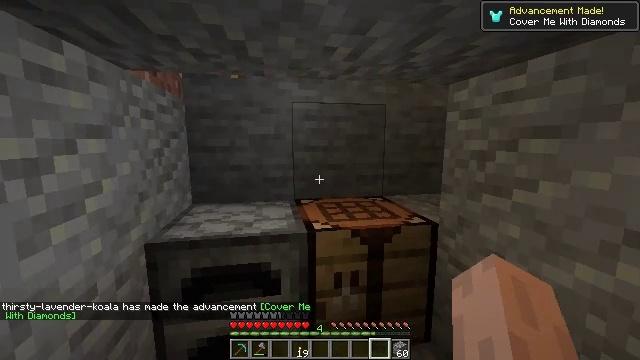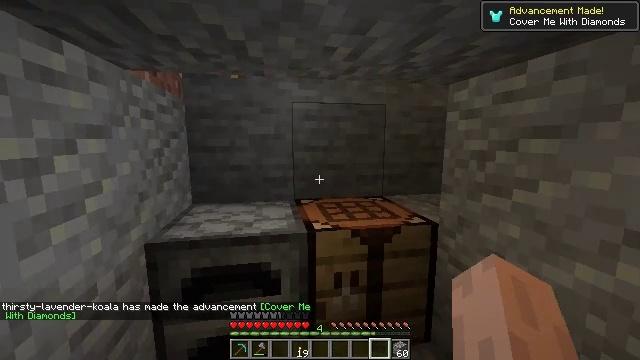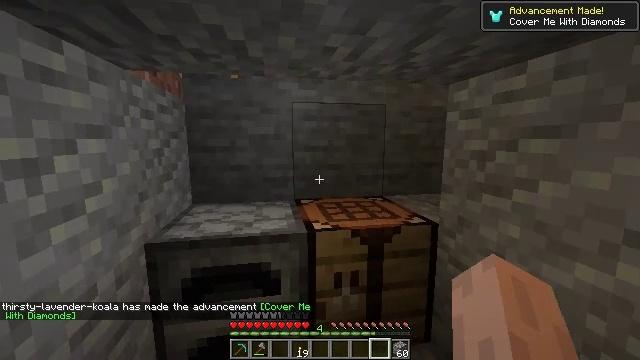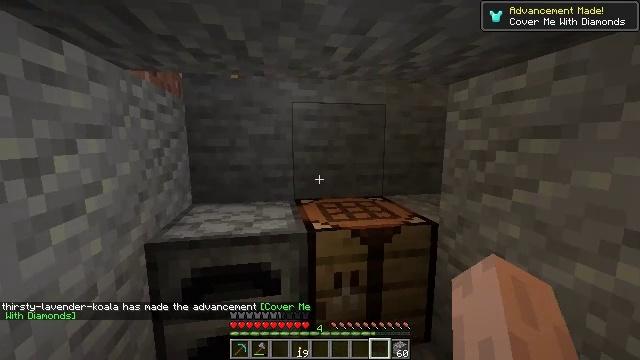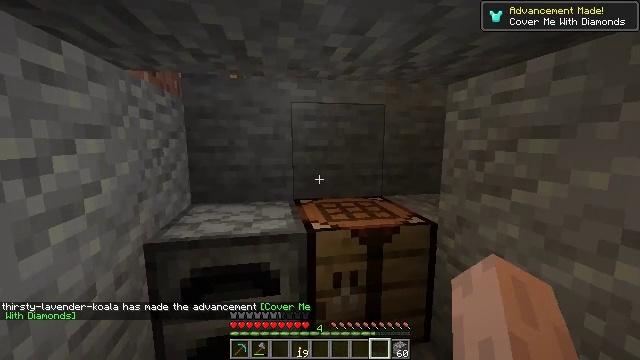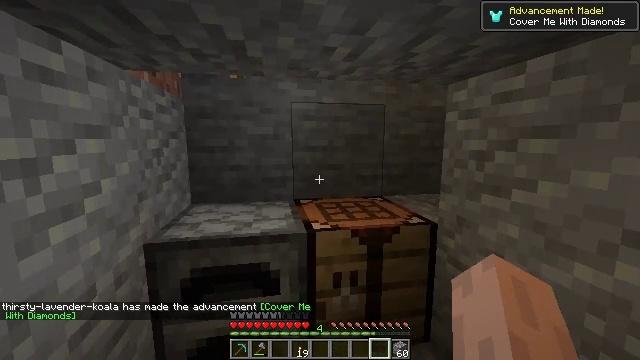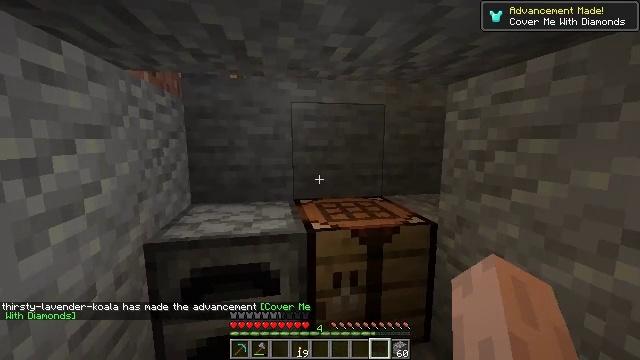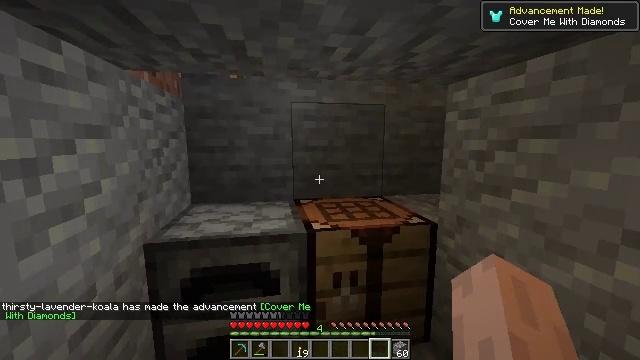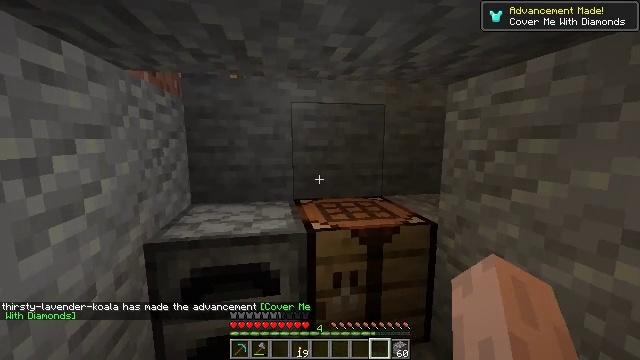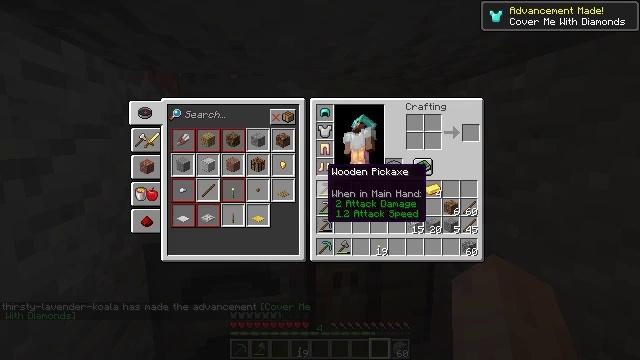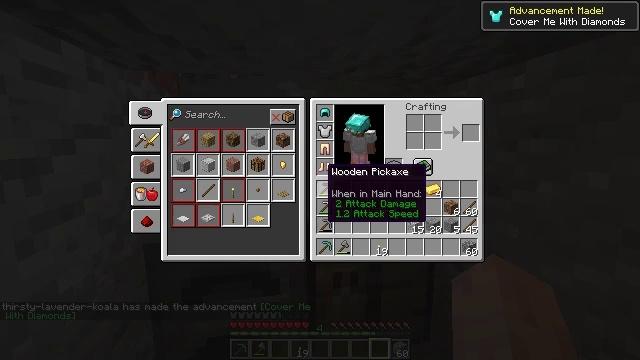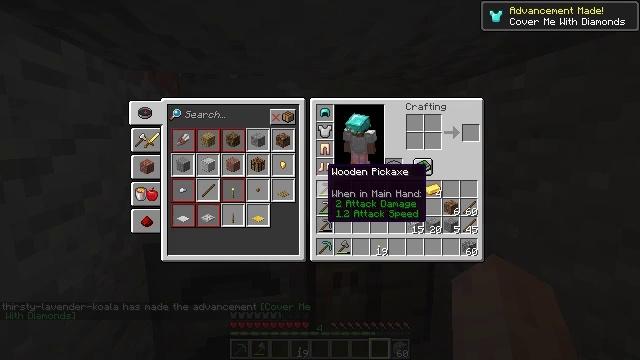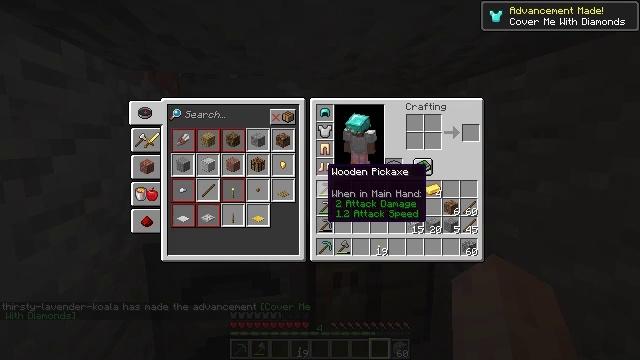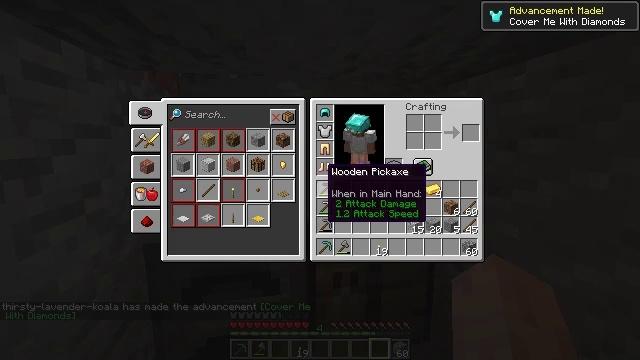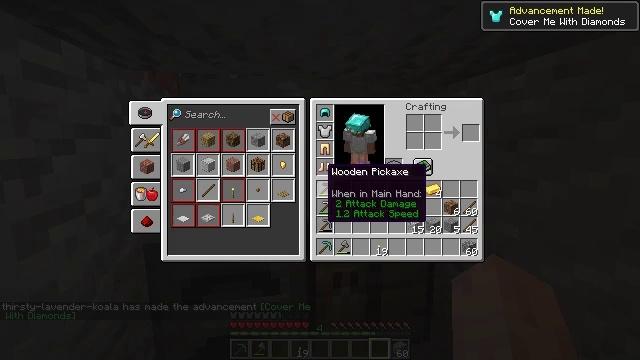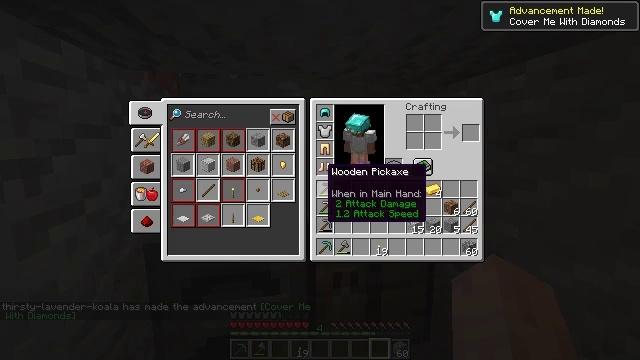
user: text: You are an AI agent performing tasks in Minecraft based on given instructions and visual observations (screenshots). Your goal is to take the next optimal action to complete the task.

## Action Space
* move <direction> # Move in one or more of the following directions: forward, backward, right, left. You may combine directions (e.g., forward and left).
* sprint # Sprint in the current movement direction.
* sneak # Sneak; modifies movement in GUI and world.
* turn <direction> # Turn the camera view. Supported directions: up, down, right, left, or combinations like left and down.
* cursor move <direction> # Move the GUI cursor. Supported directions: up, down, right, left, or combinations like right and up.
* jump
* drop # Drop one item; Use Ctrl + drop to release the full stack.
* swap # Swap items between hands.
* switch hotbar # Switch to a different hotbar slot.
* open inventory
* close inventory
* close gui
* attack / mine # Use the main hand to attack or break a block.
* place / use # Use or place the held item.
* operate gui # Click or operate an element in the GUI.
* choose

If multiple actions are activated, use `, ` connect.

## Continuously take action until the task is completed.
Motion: motion action
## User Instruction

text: Mine the furnace to collect it.
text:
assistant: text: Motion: no_op
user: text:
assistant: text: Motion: no_op
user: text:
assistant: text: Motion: no_op
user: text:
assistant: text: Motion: no_op
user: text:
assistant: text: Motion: no_op
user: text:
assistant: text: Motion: no_op
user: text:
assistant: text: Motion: no_op
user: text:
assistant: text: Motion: no_op
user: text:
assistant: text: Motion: open inventory
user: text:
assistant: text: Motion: open inventory
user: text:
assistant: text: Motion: open inventory
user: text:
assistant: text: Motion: no_op
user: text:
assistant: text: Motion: no_op
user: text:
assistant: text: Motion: no_op
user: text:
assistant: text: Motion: no_op
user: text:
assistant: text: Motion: no_op
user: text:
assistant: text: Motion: cursor move right
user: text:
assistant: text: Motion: cursor move right
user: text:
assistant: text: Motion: cursor move right
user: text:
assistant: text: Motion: cursor move right
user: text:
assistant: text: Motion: no_op
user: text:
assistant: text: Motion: no_op
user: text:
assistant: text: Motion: no_op
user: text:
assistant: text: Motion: no_op
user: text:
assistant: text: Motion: no_op
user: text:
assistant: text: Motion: no_op
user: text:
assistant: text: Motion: no_op
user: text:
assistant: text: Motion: cursor move up
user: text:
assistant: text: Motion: cursor move up
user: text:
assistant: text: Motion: cursor move up